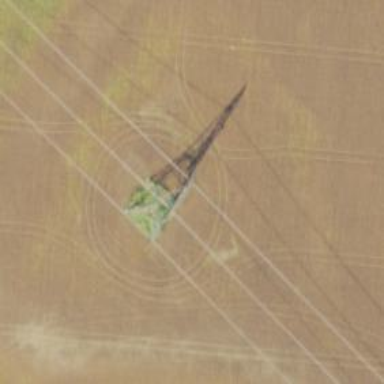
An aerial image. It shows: Lattice structure tower used for power distribution.